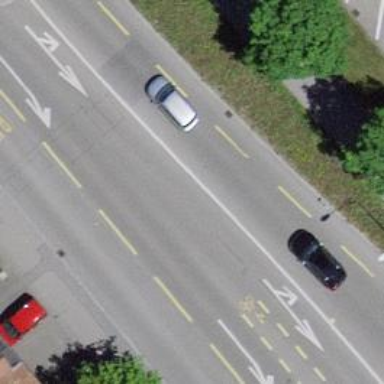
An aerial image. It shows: Secondary road with asphalt surface. It has cycle lane on the left and sidewalk running alongside.